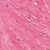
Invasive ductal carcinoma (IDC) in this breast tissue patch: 0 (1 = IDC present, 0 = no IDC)